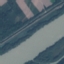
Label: River